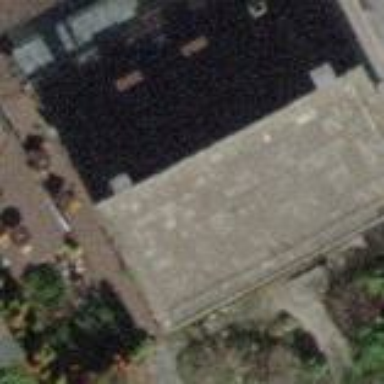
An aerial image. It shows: Restaurant in building.